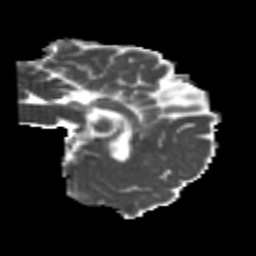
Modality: MD
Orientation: sagittal
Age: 20
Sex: female
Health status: healthy
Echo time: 0.074 s